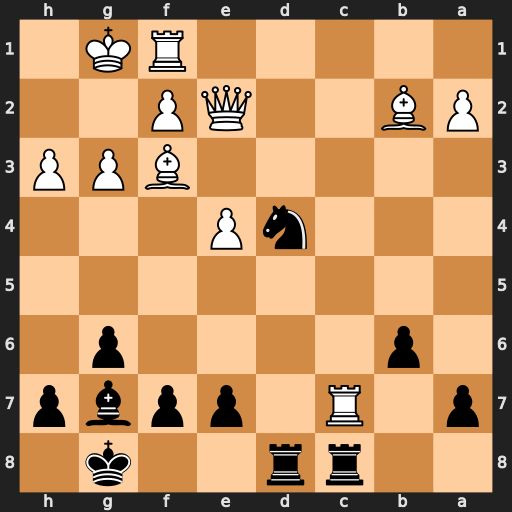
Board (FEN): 2rr2k1/p1R1ppbp/1p4p1/8/3nP3/5BPP/PB2QP2/5RK1
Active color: b
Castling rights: -
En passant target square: -
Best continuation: Nxe2+ Bxe2 Rxc7